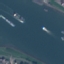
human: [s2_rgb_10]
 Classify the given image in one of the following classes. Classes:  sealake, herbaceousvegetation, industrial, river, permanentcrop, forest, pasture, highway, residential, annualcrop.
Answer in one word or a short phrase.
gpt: River